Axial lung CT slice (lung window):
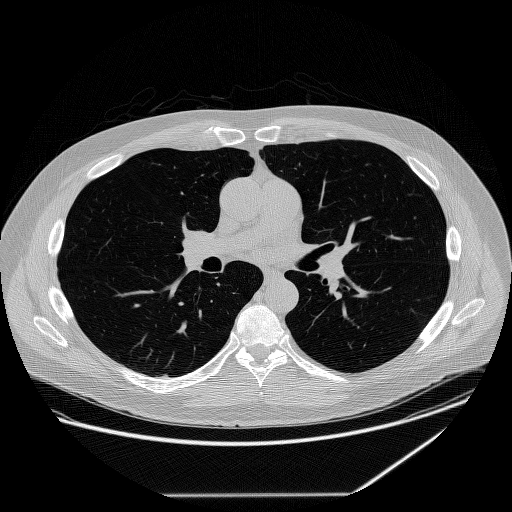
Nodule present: no